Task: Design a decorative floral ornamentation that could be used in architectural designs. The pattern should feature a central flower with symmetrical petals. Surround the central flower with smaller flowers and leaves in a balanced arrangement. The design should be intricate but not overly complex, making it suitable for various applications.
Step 1354:
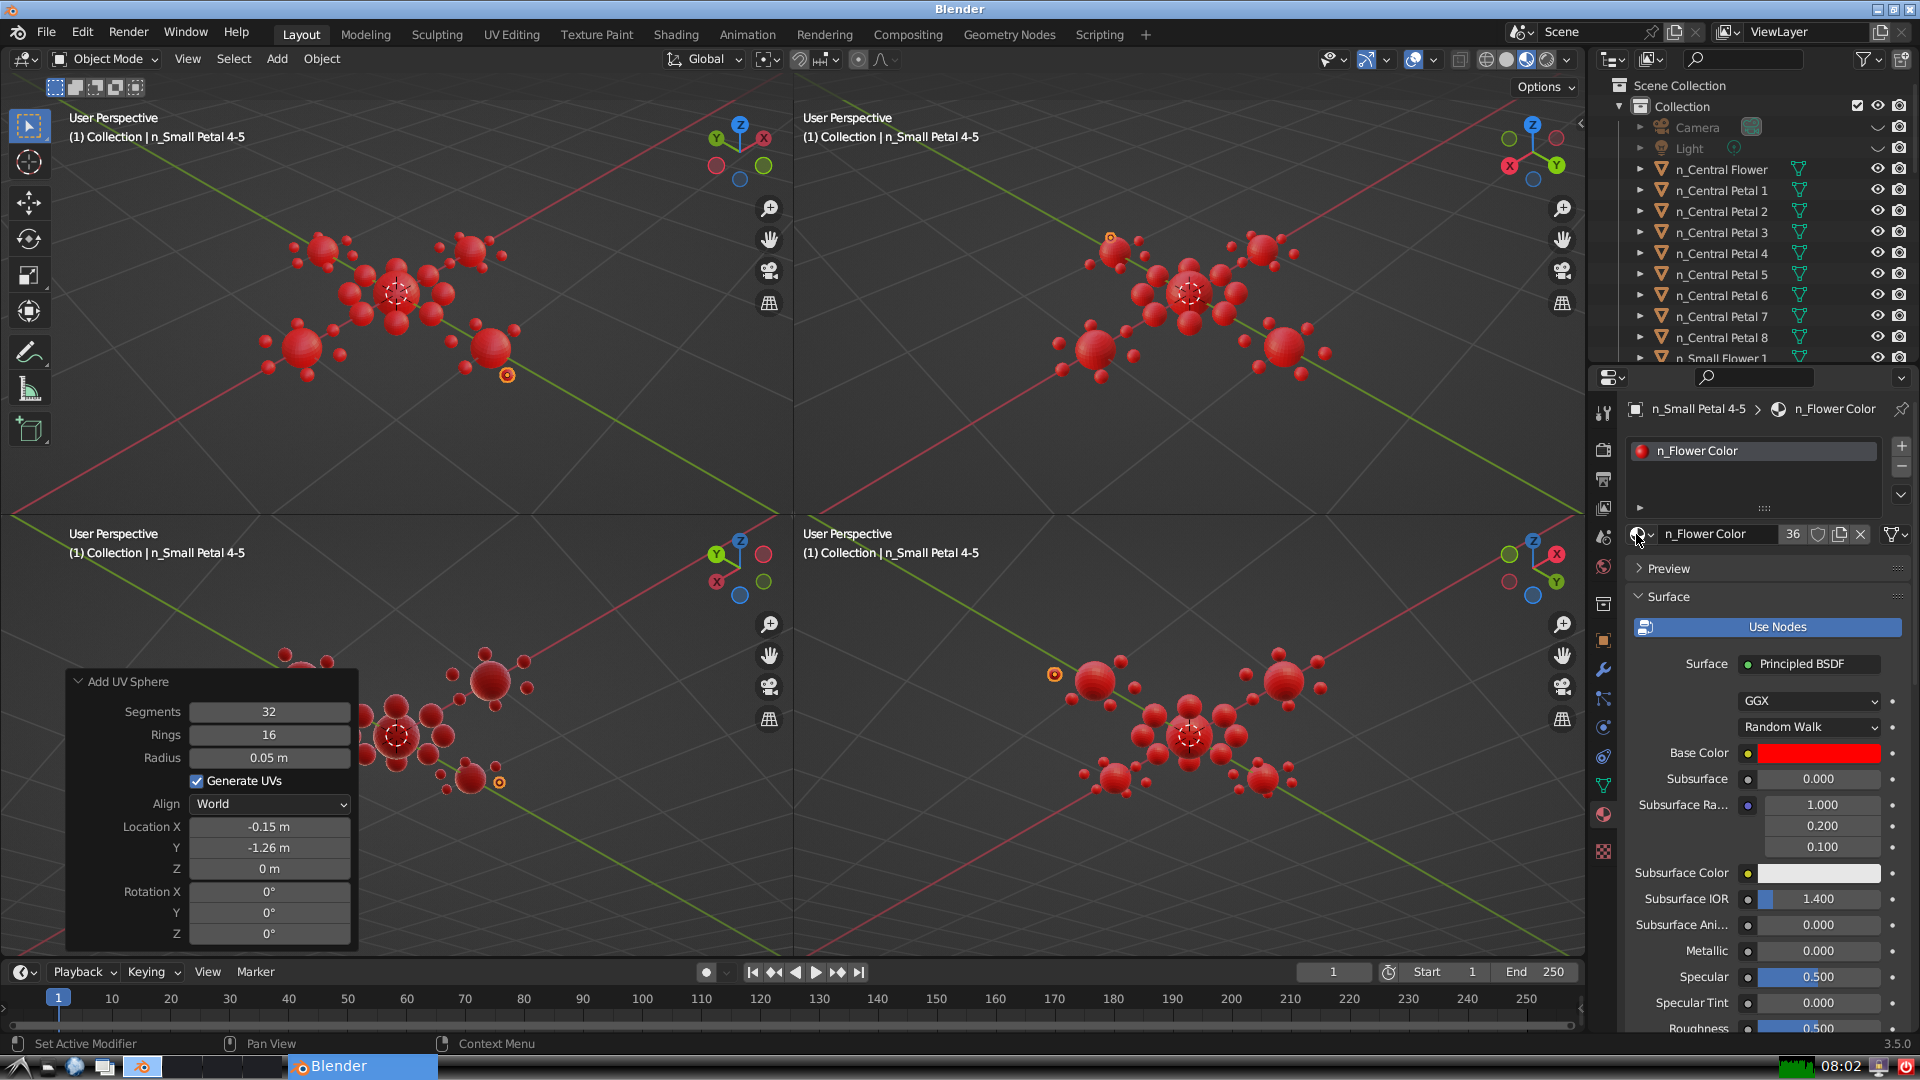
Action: {"mouse_move": [278, 58]}